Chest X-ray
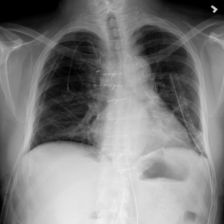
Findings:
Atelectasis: negative
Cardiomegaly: negative
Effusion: negative
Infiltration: negative
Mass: negative
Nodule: negative
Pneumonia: negative
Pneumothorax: negative
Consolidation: negative
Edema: negative
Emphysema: negative
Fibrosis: negative
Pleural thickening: negative
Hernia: negative